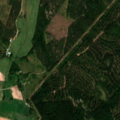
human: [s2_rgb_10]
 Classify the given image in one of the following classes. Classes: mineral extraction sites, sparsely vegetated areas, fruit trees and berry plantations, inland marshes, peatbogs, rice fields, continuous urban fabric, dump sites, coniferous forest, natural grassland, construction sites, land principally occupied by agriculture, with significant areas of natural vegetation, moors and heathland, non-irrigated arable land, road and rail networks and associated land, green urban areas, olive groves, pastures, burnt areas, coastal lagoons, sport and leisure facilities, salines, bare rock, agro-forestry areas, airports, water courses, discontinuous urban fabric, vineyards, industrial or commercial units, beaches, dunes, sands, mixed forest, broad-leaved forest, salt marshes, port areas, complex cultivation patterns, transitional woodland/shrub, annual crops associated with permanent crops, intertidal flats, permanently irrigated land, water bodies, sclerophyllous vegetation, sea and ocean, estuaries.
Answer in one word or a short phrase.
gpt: non-irrigated arable land, coniferous forest